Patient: sex M, age 78
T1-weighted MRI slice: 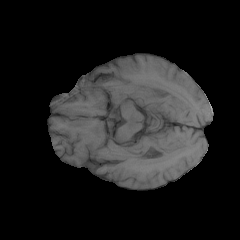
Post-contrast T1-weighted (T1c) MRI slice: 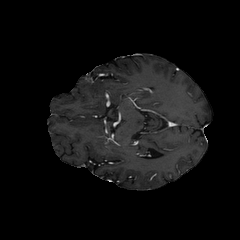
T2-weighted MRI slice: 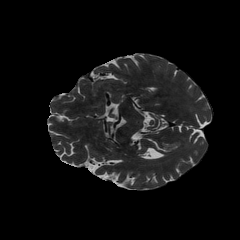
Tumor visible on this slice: no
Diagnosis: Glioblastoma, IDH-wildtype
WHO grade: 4